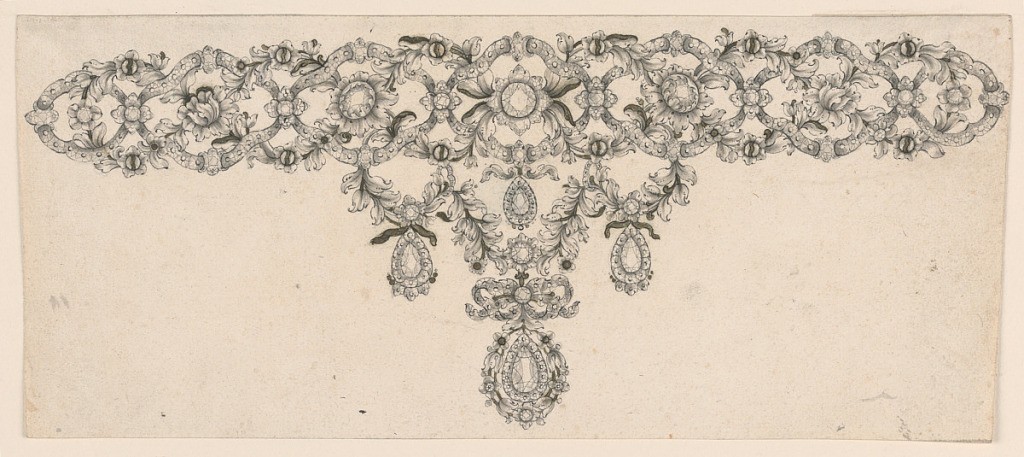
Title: Design for a Necklace
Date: mid- 18th century
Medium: Pen and black ink, brush and gray watercolor, graphite on paper
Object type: Drawing
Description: Jewelry design for a necklace made up of an ornamented chain with hanging pendants at center. The chain consists of interlaced oval escutcheons of ribbons and wreaths, connected by blossoms in the center of the escutcheons. Hanging is a tripartite garland, with drops hanging at the sides and a large one in the center, hanging from a knot.